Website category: auto
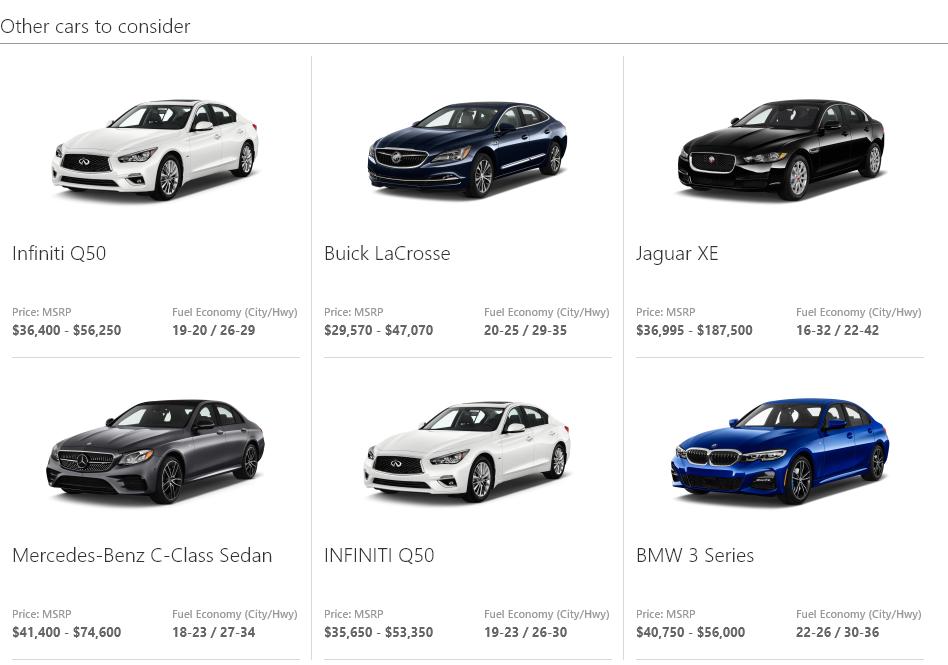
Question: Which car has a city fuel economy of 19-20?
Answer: Infiniti Q50

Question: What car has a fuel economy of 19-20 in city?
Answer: Infiniti Q50

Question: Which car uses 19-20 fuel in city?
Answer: Infiniti Q50

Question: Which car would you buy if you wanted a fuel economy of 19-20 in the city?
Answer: Infiniti Q50

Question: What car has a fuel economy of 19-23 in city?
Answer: INFINITI Q50

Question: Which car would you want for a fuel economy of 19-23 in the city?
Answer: INFINITI Q50

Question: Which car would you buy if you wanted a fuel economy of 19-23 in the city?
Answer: INFINITI Q50

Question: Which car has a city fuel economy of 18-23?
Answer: Mercedes-Benz C-Class Sedan

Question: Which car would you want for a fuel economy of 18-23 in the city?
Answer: Mercedes-Benz C-Class Sedan

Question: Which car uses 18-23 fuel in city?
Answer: Mercedes-Benz C-Class Sedan

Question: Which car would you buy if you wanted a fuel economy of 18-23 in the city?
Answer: Mercedes-Benz C-Class Sedan

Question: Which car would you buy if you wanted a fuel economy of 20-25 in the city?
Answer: Buick LaCrosse

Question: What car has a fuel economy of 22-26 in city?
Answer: BMW 3 Series

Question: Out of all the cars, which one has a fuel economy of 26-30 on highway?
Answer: INFINITI Q50

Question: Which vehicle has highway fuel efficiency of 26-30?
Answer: INFINITI Q50

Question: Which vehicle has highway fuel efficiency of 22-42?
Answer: Jaguar XE

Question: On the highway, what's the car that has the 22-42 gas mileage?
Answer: Jaguar XE

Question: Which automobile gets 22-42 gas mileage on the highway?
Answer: Jaguar XE

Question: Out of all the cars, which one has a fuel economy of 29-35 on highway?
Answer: Buick LaCrosse

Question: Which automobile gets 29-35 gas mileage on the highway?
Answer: Buick LaCrosse

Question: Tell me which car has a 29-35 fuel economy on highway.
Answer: Buick LaCrosse

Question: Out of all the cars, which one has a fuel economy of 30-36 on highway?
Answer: BMW 3 Series

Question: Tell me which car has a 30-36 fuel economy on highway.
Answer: BMW 3 Series

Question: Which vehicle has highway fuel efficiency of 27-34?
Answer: Mercedes-Benz C-Class Sedan

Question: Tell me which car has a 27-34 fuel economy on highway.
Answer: Mercedes-Benz C-Class Sedan

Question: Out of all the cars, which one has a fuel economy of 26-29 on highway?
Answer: Infiniti Q50

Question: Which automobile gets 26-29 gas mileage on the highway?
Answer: Infiniti Q50